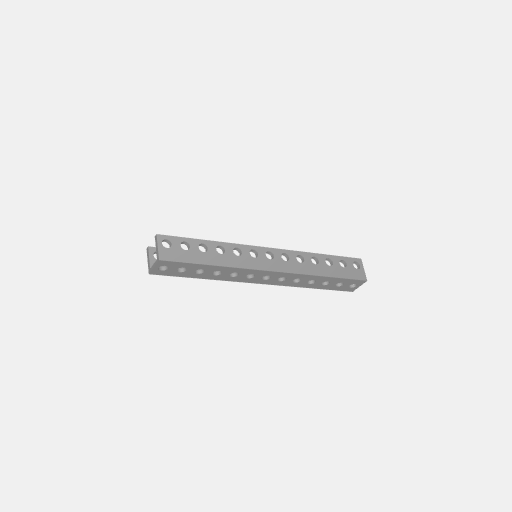
Part: UBeam13H